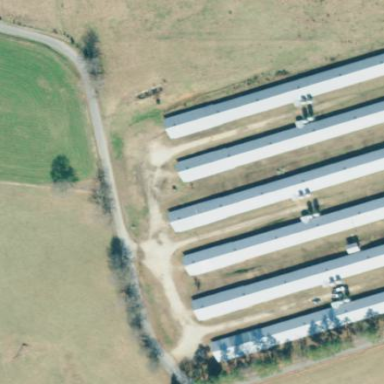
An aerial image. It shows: Farm auxiliary building.